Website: macys
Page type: account-selection
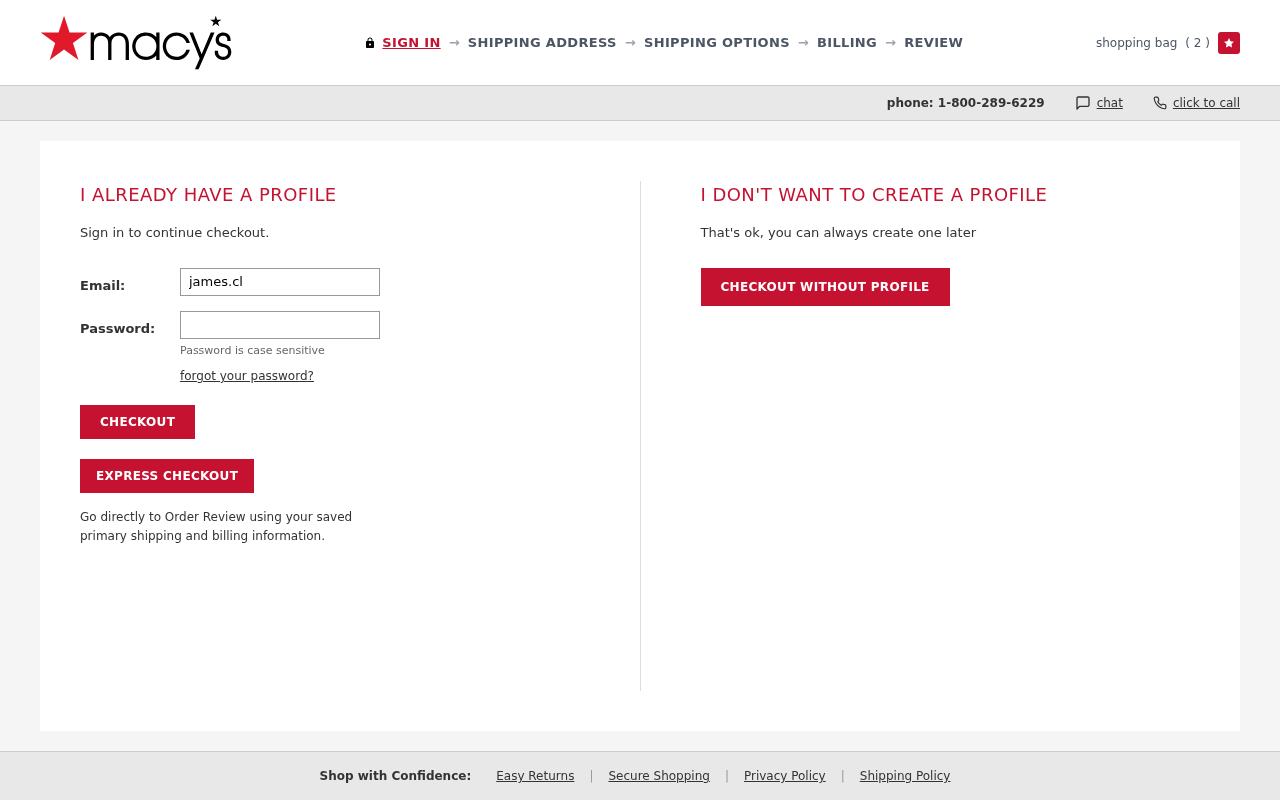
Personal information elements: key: PII_EMAIL
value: james.clark@yahoo.com
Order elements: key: ORDER_NUM_ITEMS
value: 2